Question: I have a JSON array of Timezones that I want to display in a list box.
JSON Structure:
'''
[
{
"value": "Dateline Standard Time",
"abbr": "DST",
"offset": -12,
"isdst": false,
"text": "(UTC-12:00) International Date Line West"
},
{
"value": "UTC-11",
"abbr": "U",
"offset": -11,
"isdst": false,
"text": "(UTC-11:00) Coordinated Universal Time-11"
}
]
'''
On the load of my application, I load the JSON results.
Loading JSON in Application:
'''
public Form1()
{
InitializeComponent();
LoadJson();
}
public void LoadJson()
{
using (StreamReader r = new StreamReader("timeZones.json"))
{
string json = r.ReadToEnd();
List<TimeZones> timeZones = JsonConvert.DeserializeObject<List<TimeZones>>(json);
listBox1.DataSource = timeZones;
}
}
}
public class TimeZones
{
public string Value { get; set; }
public string Abbr { get; set; }
public string Offset { get; set; }
public string IsDst { get; set; }
public string Text { get; set; }
}
'''
When I add this list as the datasource to my listbox, I get the following, cow can I get each line to show Value, Abbr, Offset isDst and Text? What am I missing?

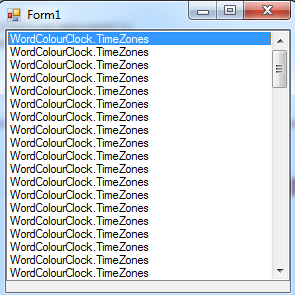
Answer: The easiest way would be to override 'ToString()' method of 'TimeZones' like this:
'''
public override string ToString()
{
return string.Format("{0}, {1}, {2}, {3}, {4}",
Value, Abbr, Offset, IsDst, Text);
}
'''
Reference: <URL>